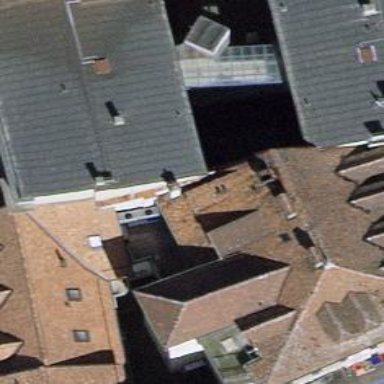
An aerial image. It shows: Unique apartment building with double saltbox roof shape.